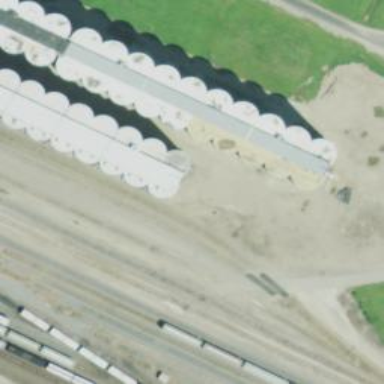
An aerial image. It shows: Railway yard in service.